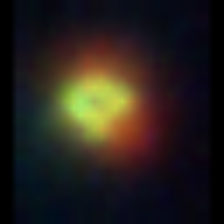
Taxon: NanoPlankton
Group: Other